Brain MRI, t1w sequence, axial 2D slice.
Patient: age 51, sex F, weight 95 kg, height 1.95 m
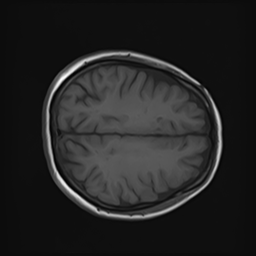